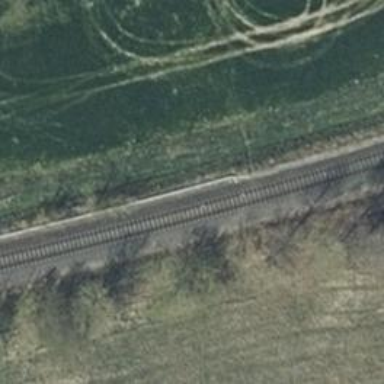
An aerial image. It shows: Railway milestone.